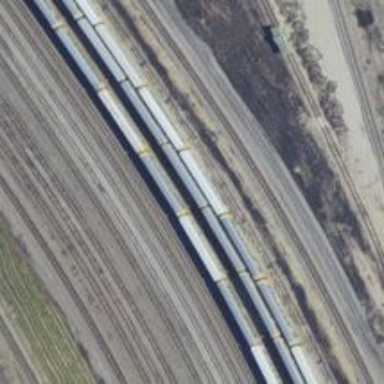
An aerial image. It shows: Railway yard in service.